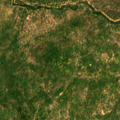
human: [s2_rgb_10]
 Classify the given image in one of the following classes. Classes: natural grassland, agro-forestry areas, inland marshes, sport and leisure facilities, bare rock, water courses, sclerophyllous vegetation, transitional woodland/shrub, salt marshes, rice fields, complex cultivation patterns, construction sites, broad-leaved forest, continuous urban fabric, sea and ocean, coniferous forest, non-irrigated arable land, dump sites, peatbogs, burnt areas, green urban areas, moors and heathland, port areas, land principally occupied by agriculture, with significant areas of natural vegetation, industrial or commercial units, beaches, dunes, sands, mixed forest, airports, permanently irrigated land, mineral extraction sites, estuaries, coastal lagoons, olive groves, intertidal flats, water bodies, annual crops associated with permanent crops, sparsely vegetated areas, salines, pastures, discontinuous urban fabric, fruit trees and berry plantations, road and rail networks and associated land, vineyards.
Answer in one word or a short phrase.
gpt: continuous urban fabric